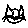
Label: cat